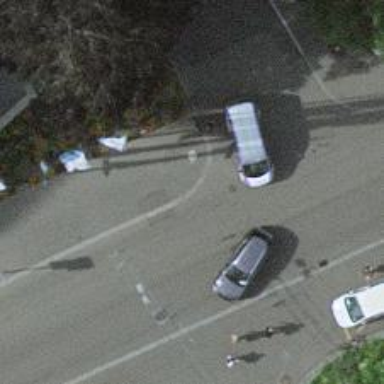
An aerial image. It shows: Kerb barrier.